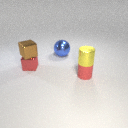
small red metal cube to the left of small red rubber cylinder